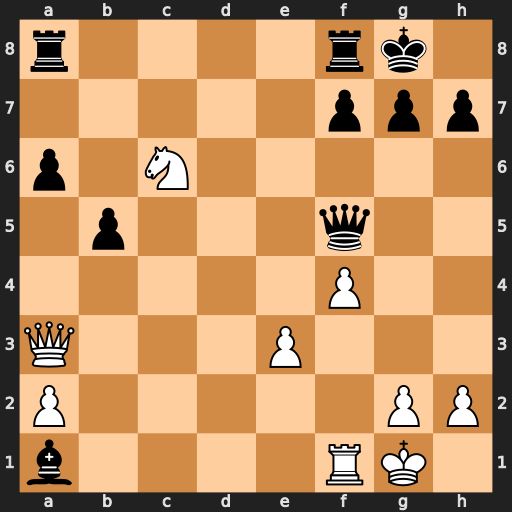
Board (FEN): r4rk1/5ppp/p1N5/1p3q2/5P2/Q3P3/P5PP/b4RK1
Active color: w
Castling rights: -
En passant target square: -
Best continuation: Ne7+ Kh8 Nxf5